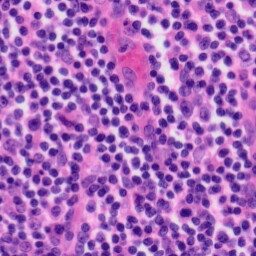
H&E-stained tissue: Tonsil